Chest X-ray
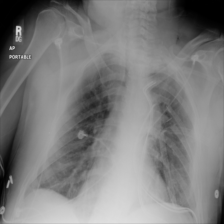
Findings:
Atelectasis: negative
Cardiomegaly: negative
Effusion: negative
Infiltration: positive
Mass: negative
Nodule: negative
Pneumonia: negative
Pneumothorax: negative
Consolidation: negative
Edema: negative
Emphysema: negative
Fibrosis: negative
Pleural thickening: negative
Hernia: negative